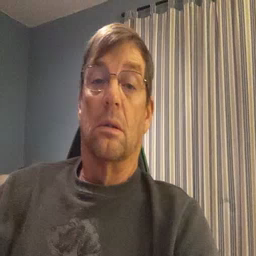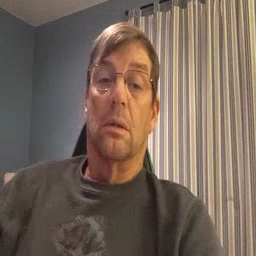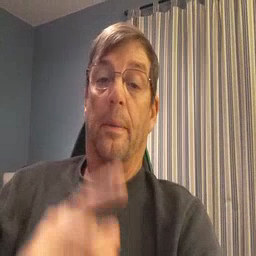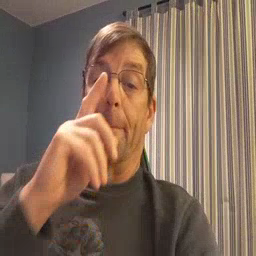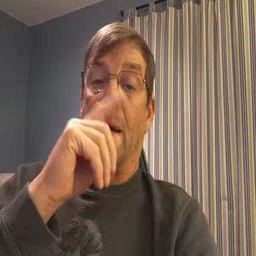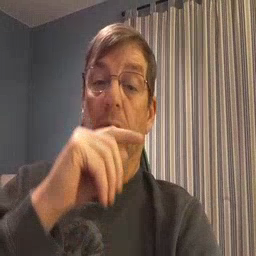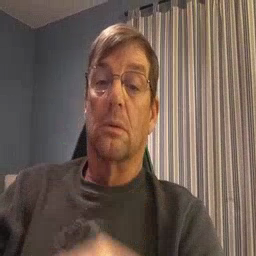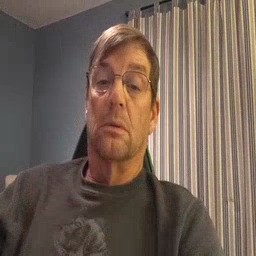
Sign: mouse